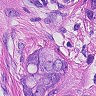
Metastatic tissue present: yes